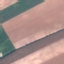
Land use / land cover class: AnnualCrop